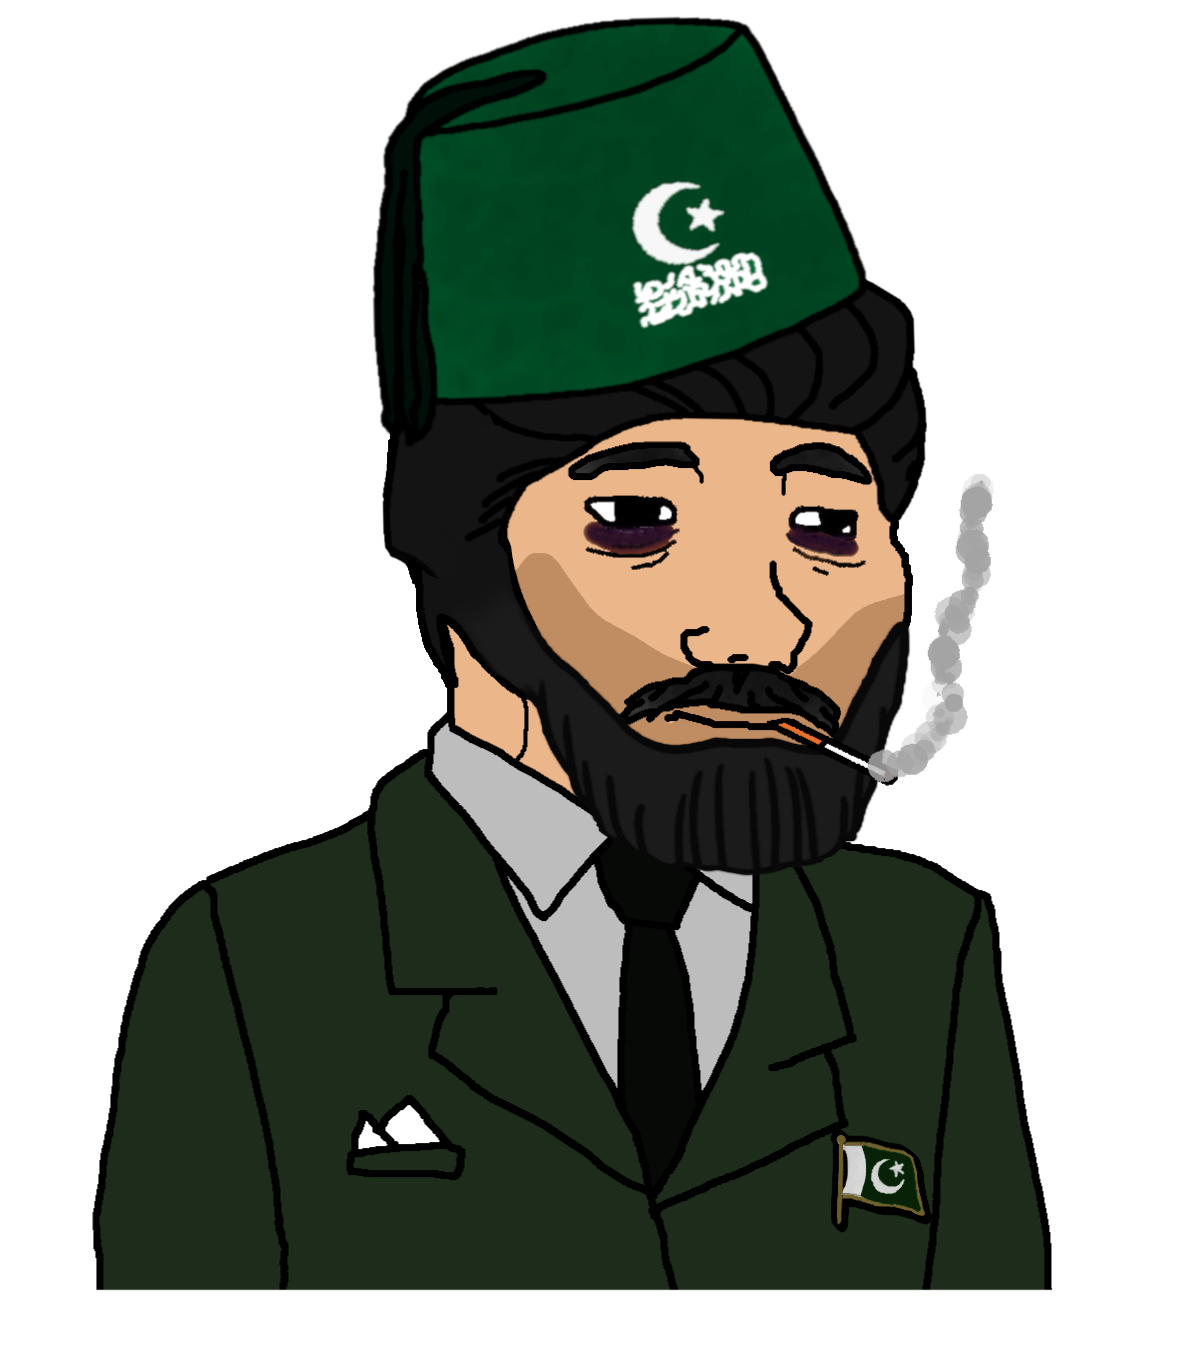
Label: 5_Doomer